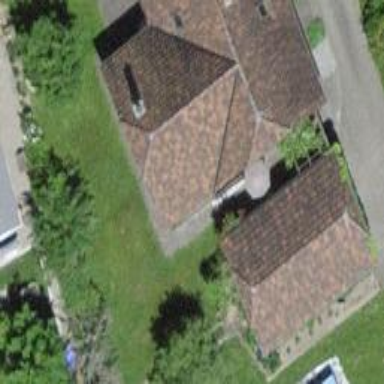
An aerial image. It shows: View of roof of building.